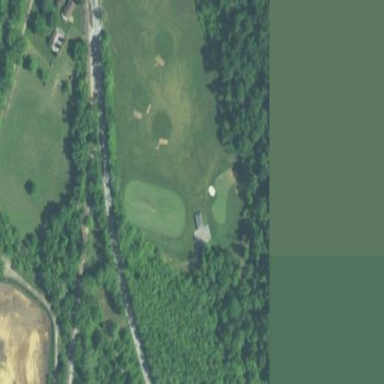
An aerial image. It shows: Grassy area designated as driving range for golf.